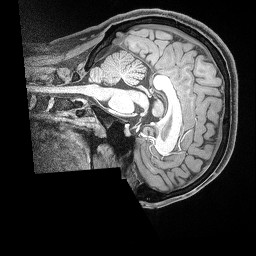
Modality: T1w
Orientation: sagittal
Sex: male
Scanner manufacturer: siemens
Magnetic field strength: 3 T
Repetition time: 2.53 s
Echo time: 0.00169 s